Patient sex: M
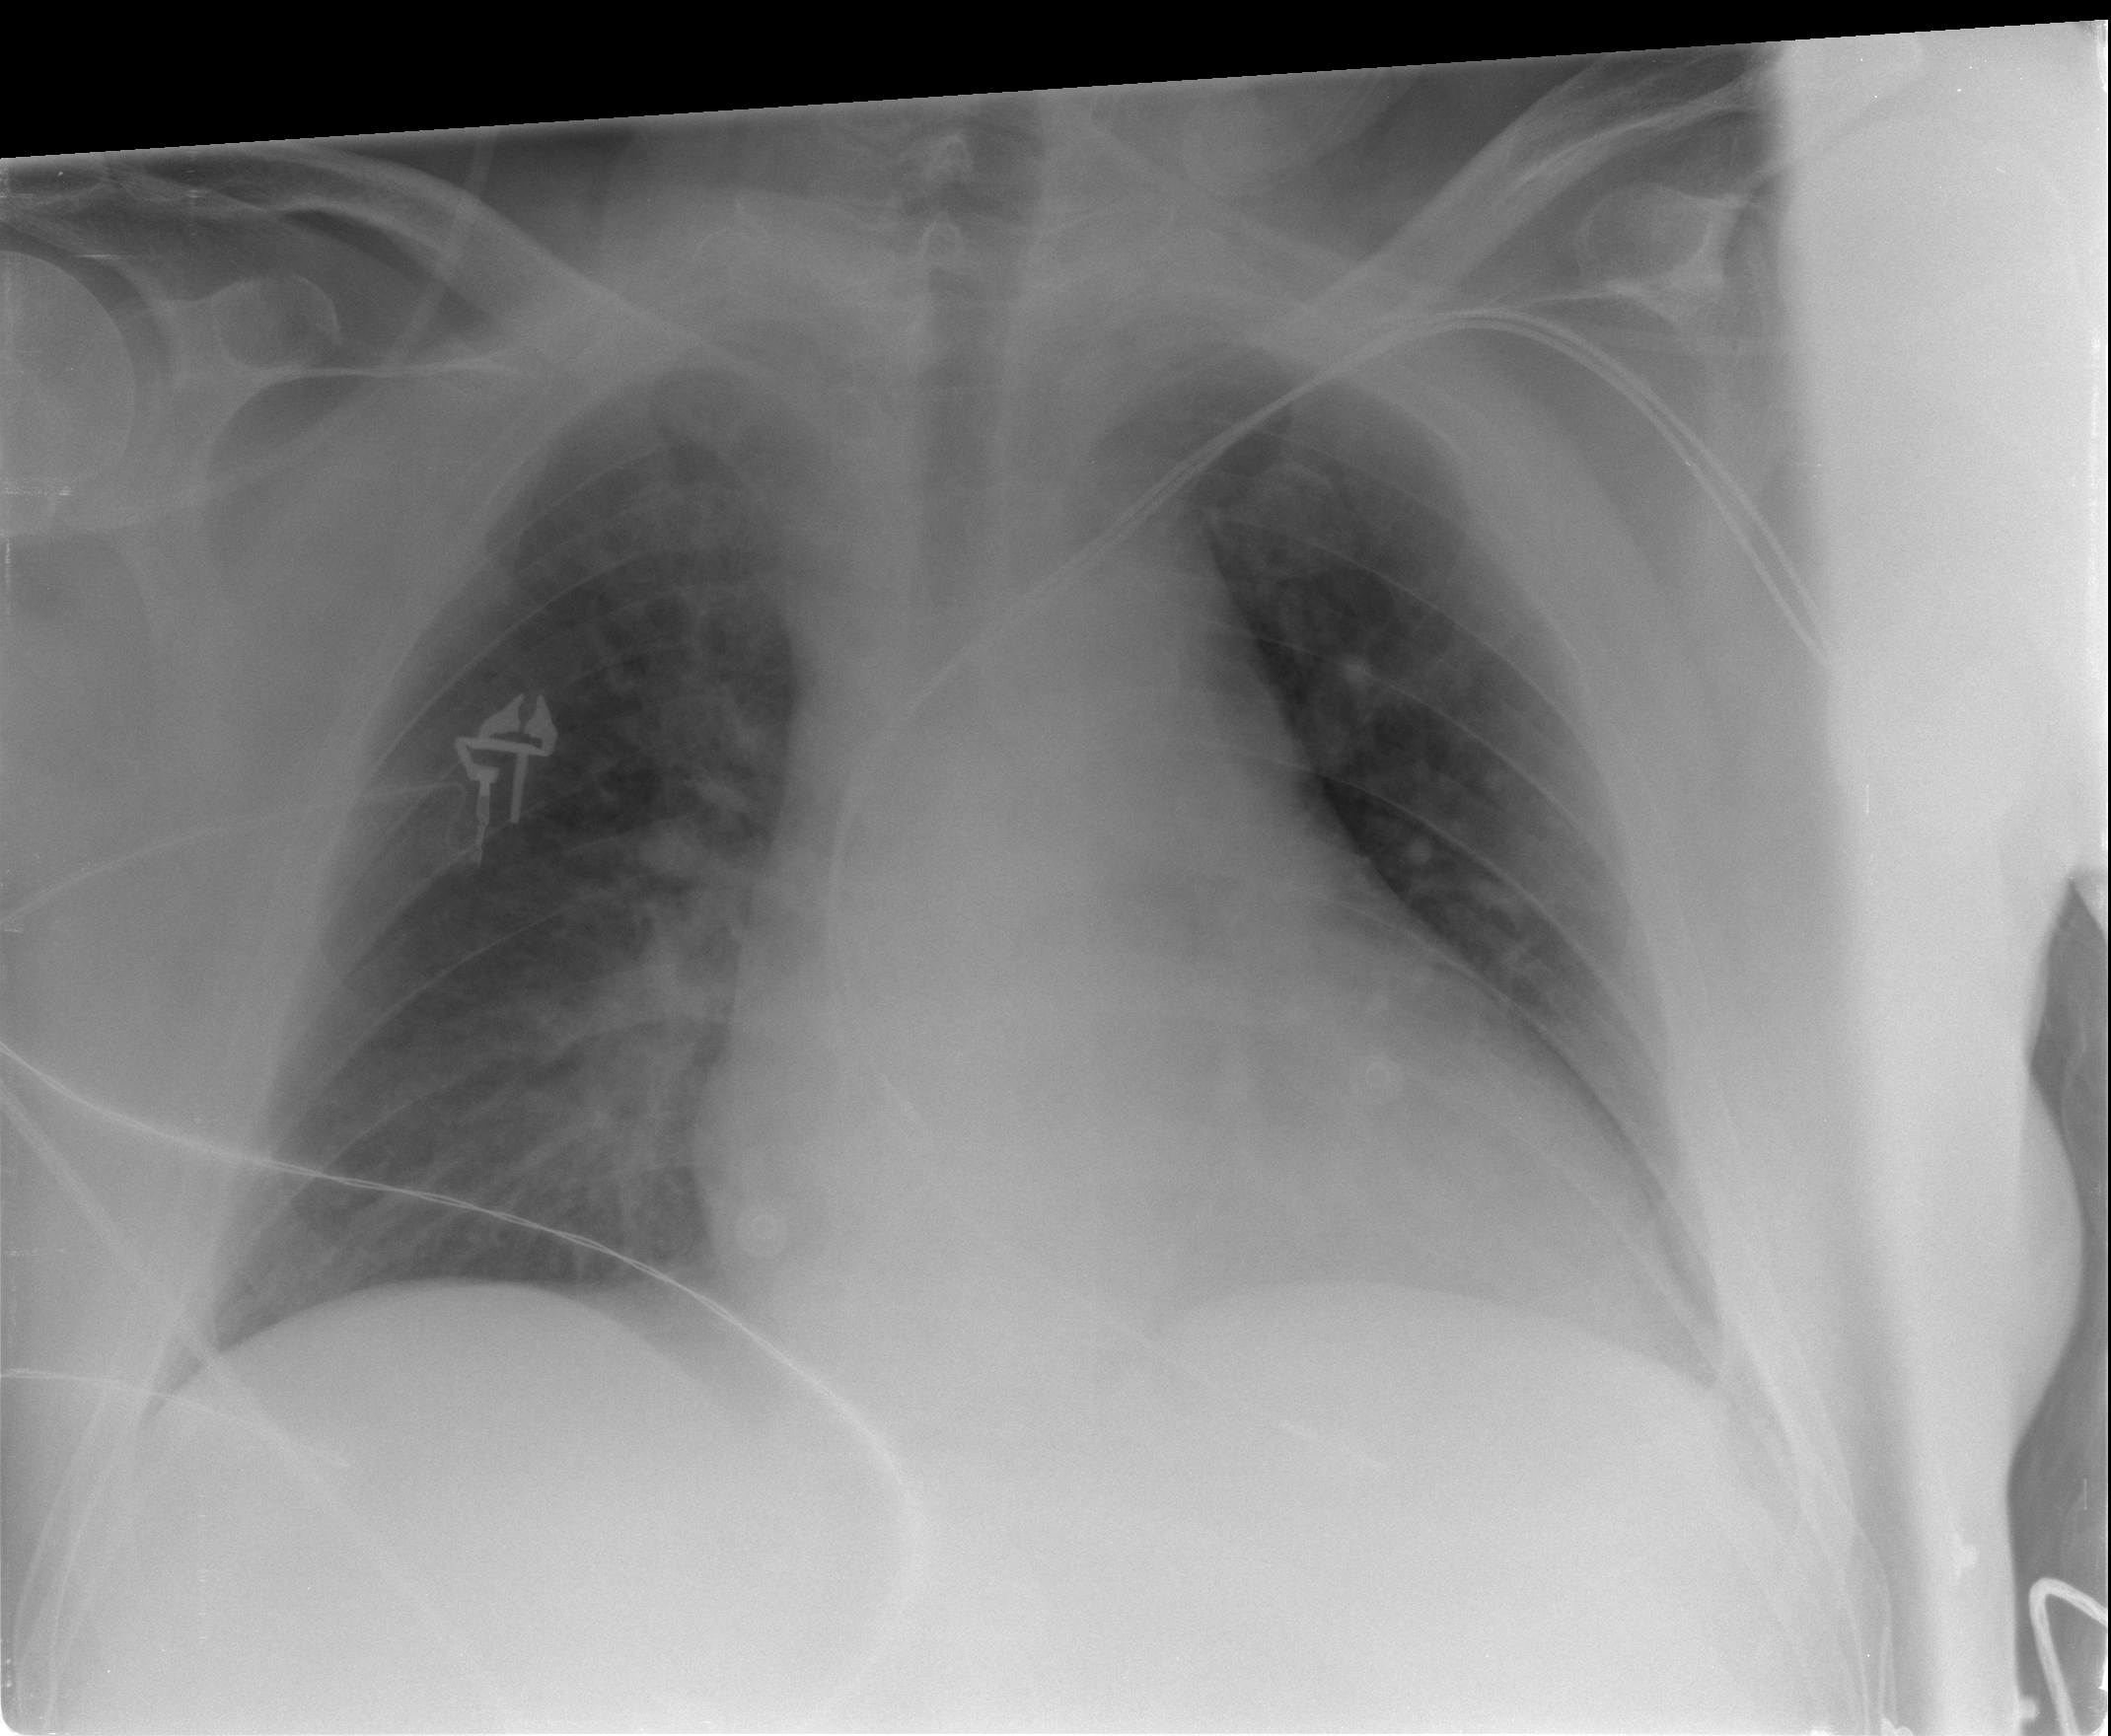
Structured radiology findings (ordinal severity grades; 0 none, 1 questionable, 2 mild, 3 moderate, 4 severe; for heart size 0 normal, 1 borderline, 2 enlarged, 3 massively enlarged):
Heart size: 2
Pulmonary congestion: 2
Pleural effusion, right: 0
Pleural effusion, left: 0
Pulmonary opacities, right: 2
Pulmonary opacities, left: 0
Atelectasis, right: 0
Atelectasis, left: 0